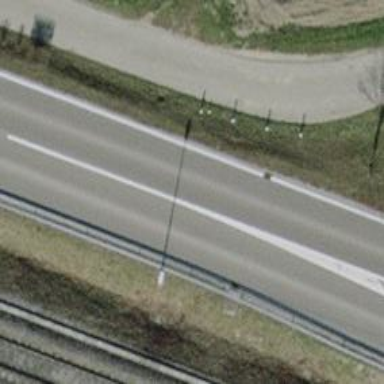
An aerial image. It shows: Asphalt road classified as primary highway.